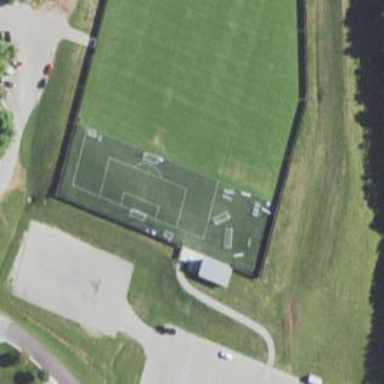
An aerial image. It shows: Soccer practice pitch.